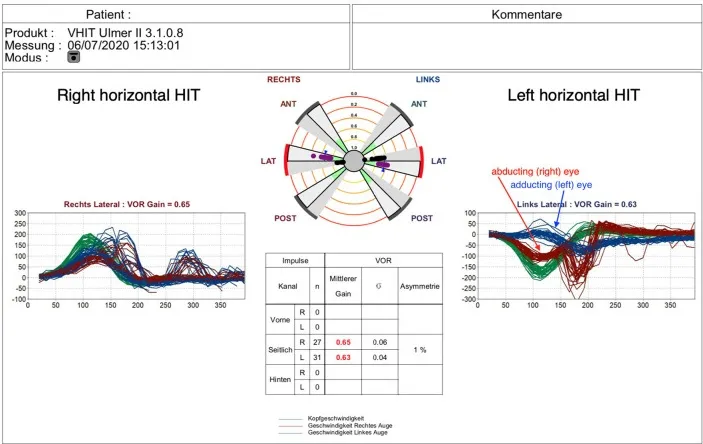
Right horizontal HIT: mild hypofunction with a reduced gain of 0.65 (normal value = >0.8) and both covert and overt saccades. Left horizontal HIT: disconjugate pattern. Mild to moderate gain reduction of 0.61 with a robust covert saccade bundle of the right abducting eye (red). Left adducting eye analysis (blue) shows a severe gain reduction of 0.09 yet no correction saccades.
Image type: pathology (h&e)